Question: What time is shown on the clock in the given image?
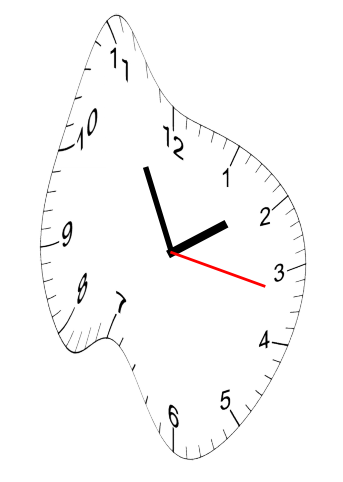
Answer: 01:55:17